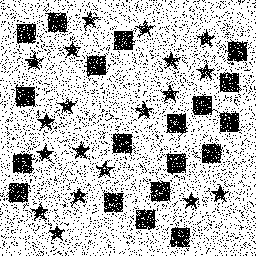
Squares: 19
Triangles: 0
Stars: 19
Total shapes: 38